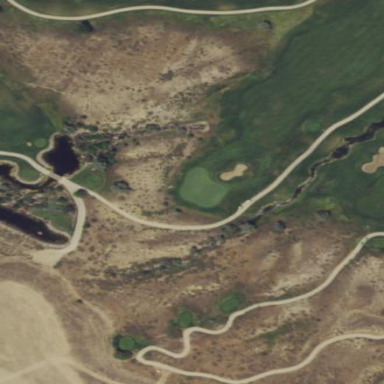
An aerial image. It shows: Area of rough grass used for golf.